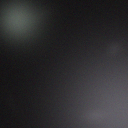
Screen state: off